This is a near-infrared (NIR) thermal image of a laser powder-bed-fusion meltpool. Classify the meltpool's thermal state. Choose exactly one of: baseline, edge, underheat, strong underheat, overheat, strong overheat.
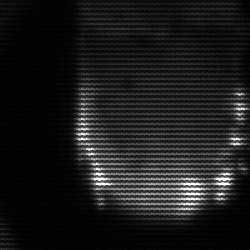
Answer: baseline